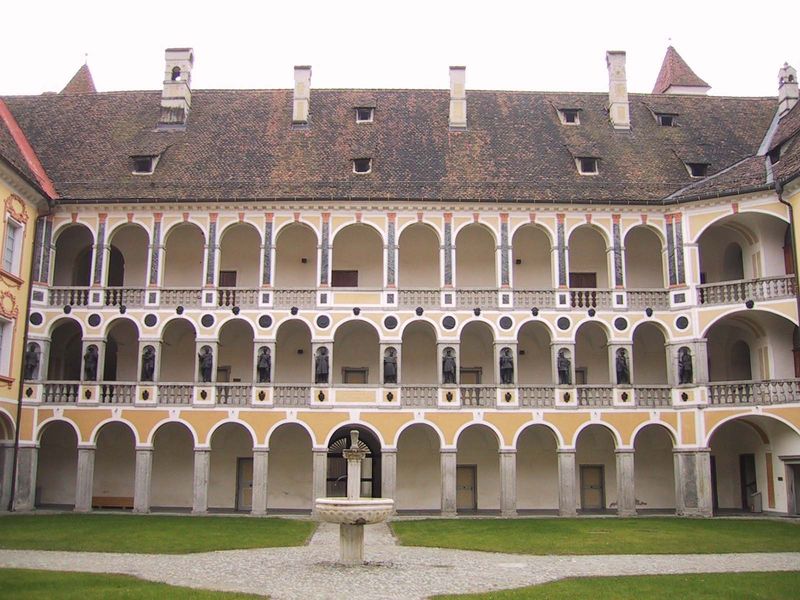
Titel: Arkadenhof der Bischöflichen Residenz in Brixen mit Ahnenreihe des Hauses Habsburg als Fassadenplastiken
Künstler: Albrecht Lucchese
Standort: Brixen, Bischöfliche Residenz (EU - I - Südtirol)
Schlagwörter: gelb, grün, fenster, pfeiler, säulen, tür, dach, gebäude, gras, haus, rasen, schloss, kirche, wege, brunnen, kamin, schornstein, turm, turmspitze, garten, bogen, türen, schornsteine, hof, platz, bank, empore, figuren, rundbogen, geländer, foto, bögen, gang, innenhof, gewölbe, burg, kloster, kreuz, türme, gauben, arkaden, fries, gesims, skulpturen, statuen, grad, dachgauben, etagen, wendeltreppe, jünger, gebälk, säulengang, kreuzgang, nischen, dreigeschossig, satteldach, gänge, spitzdach, apostel, kreutzgang, gewändefiguren, 3, 4, brünnen, dreistckig, treppengebäude